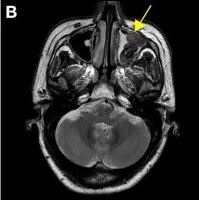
Enhancement of nasopharyngeal MRI scanning at different stages of treatment. (B) After two cycles of V-CDOP chemotherapy, enhanced MRI scanning showed an excellent initial response with a substantial decrease in the size and intensity of nasopharyngeal lesions.
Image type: radiology (mri)